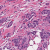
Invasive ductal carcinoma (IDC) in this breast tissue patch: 1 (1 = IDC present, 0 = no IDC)